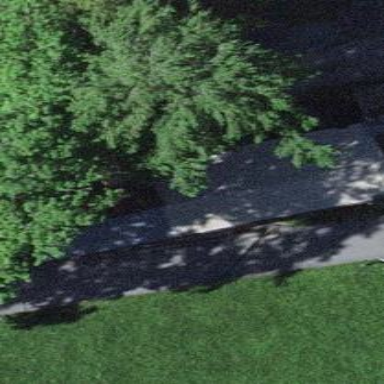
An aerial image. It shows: View of roof of building.